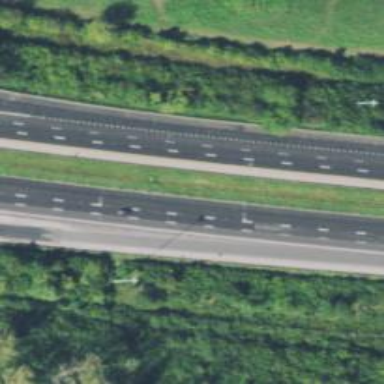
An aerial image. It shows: Motorway link with embankment.